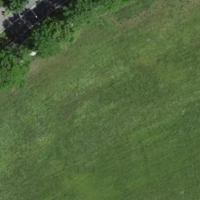
EUNIS habitat code: 25
Species observed at this site:
Cornus sanguinea